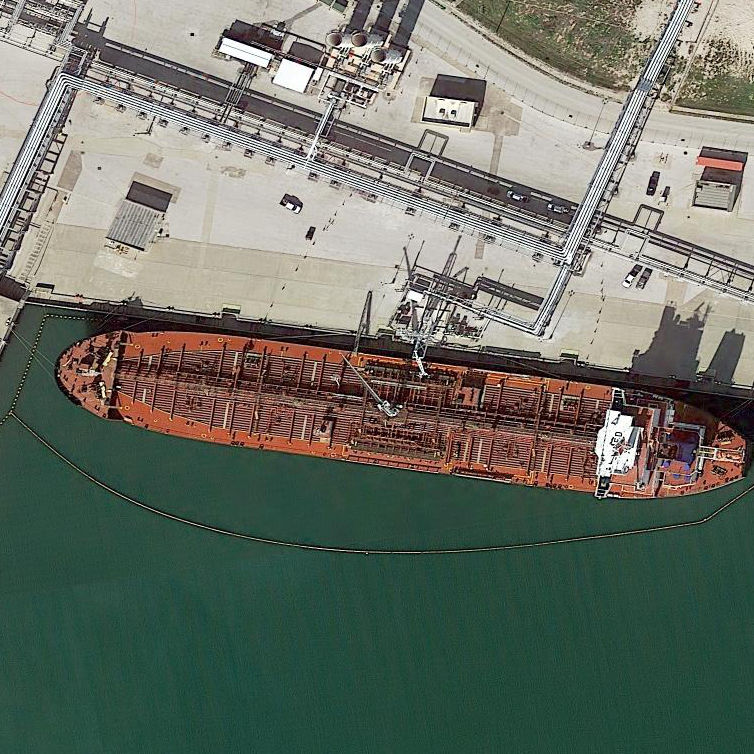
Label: Cargo_ship